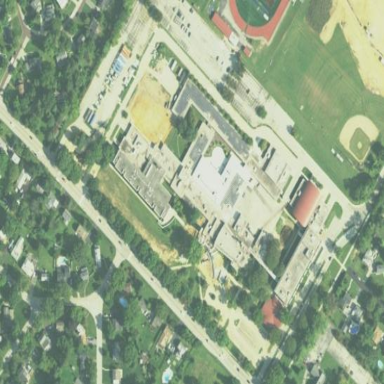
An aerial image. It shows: School building.